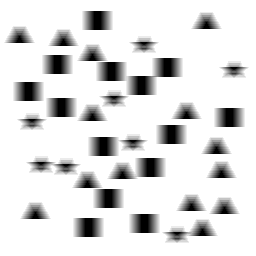
Squares: 14
Triangles: 14
Stars: 8
Total shapes: 36